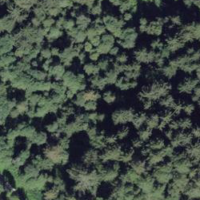
EUNIS habitat code: 43
Species observed at this site:
Nucifraga caryocatactes